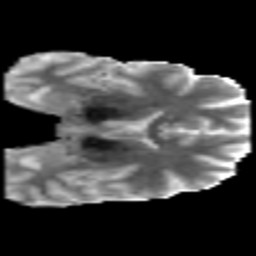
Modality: MD
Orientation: coronal
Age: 34
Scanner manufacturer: philips
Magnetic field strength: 3 T
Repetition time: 8.6 s
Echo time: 0.127 s